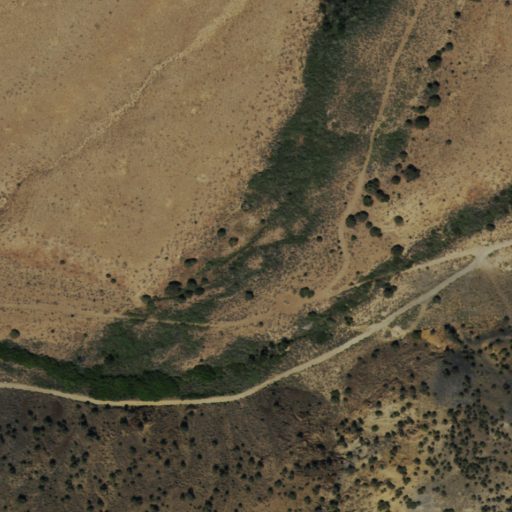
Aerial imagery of valley in Nevada named Slaughterhouse Canyon containing shrub and evergreen forest